Question: I have a javascript that should displays items like this image:

But it is not generating them in a alphabetical order like the image.
Here is a example how it is(only HTML & CSS included, its shows basicly how its rendered after the javascript has been executed):
Take a look at: <URL>
The javascript that generates these items with its Big letter is following:
'''
$(".processlinks-section-item-title2 a").each(function() {
var text = $(this).text();
var href = $(this).attr('href');
if (!text.length) return;
var letter = text.substr(0, 1).toUpperCase();
if (letter.match(/[0-9]/g))
letter = "#";
var list = $('.processlinks-section-template');
var section = list.children('[data-letter="'+letter+'"]');
if (!section.length) {
var section = $('<div class="processlinks-section-item" data-letter="' + letter + '"></div>');
if (!list.children().length) {
list.append(section);
} else {
// find right element so list is sorted
section.insertAfter(list.children()[0]);
}
}
var item = $('<div class="processlinks-section-item-title">' + '<a href="' + href + '">' + text + '</a>');
if (!section.children().length) {
section.append(item);
} else {
// find right element so list is sorted
item.insertAfter(section.children()[0]);
}
});
'''
So my question is how can I sort these in alphabetical order?
Here is a testing JSbin where CSS,HTML and javascript is included but the javascript executes on button click, its just for testing.
Take a look at: <URL>
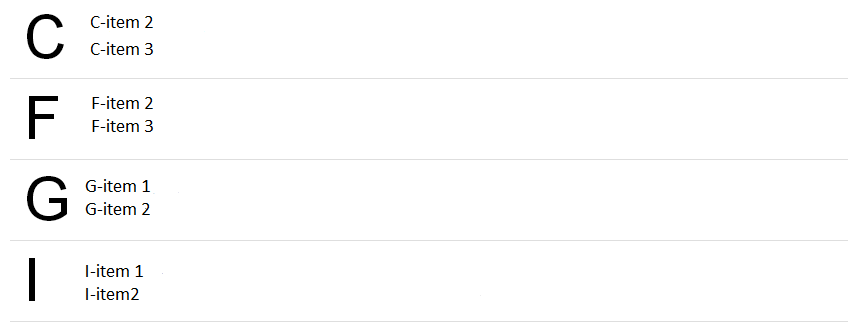
Answer: Sort the items before using 'each':
'''
$(".processlinks-section-item-title2 a").sort(function(a, b) {
var letterA = $(a).text().charAt(0).toUpperCase(),
letterB = $(b).text().charAt(0).toUpperCase();
return letterA > letterB ? -1 : (letterA < letterB ? 1 : 0);
}).each(...
'''